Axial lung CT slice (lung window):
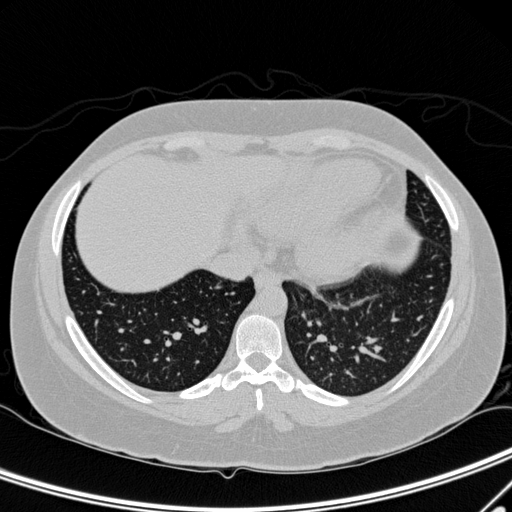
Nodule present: no